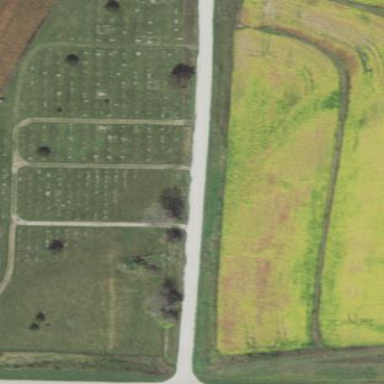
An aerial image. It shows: Cemetery.